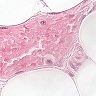
Metastatic tissue present: no